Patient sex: M
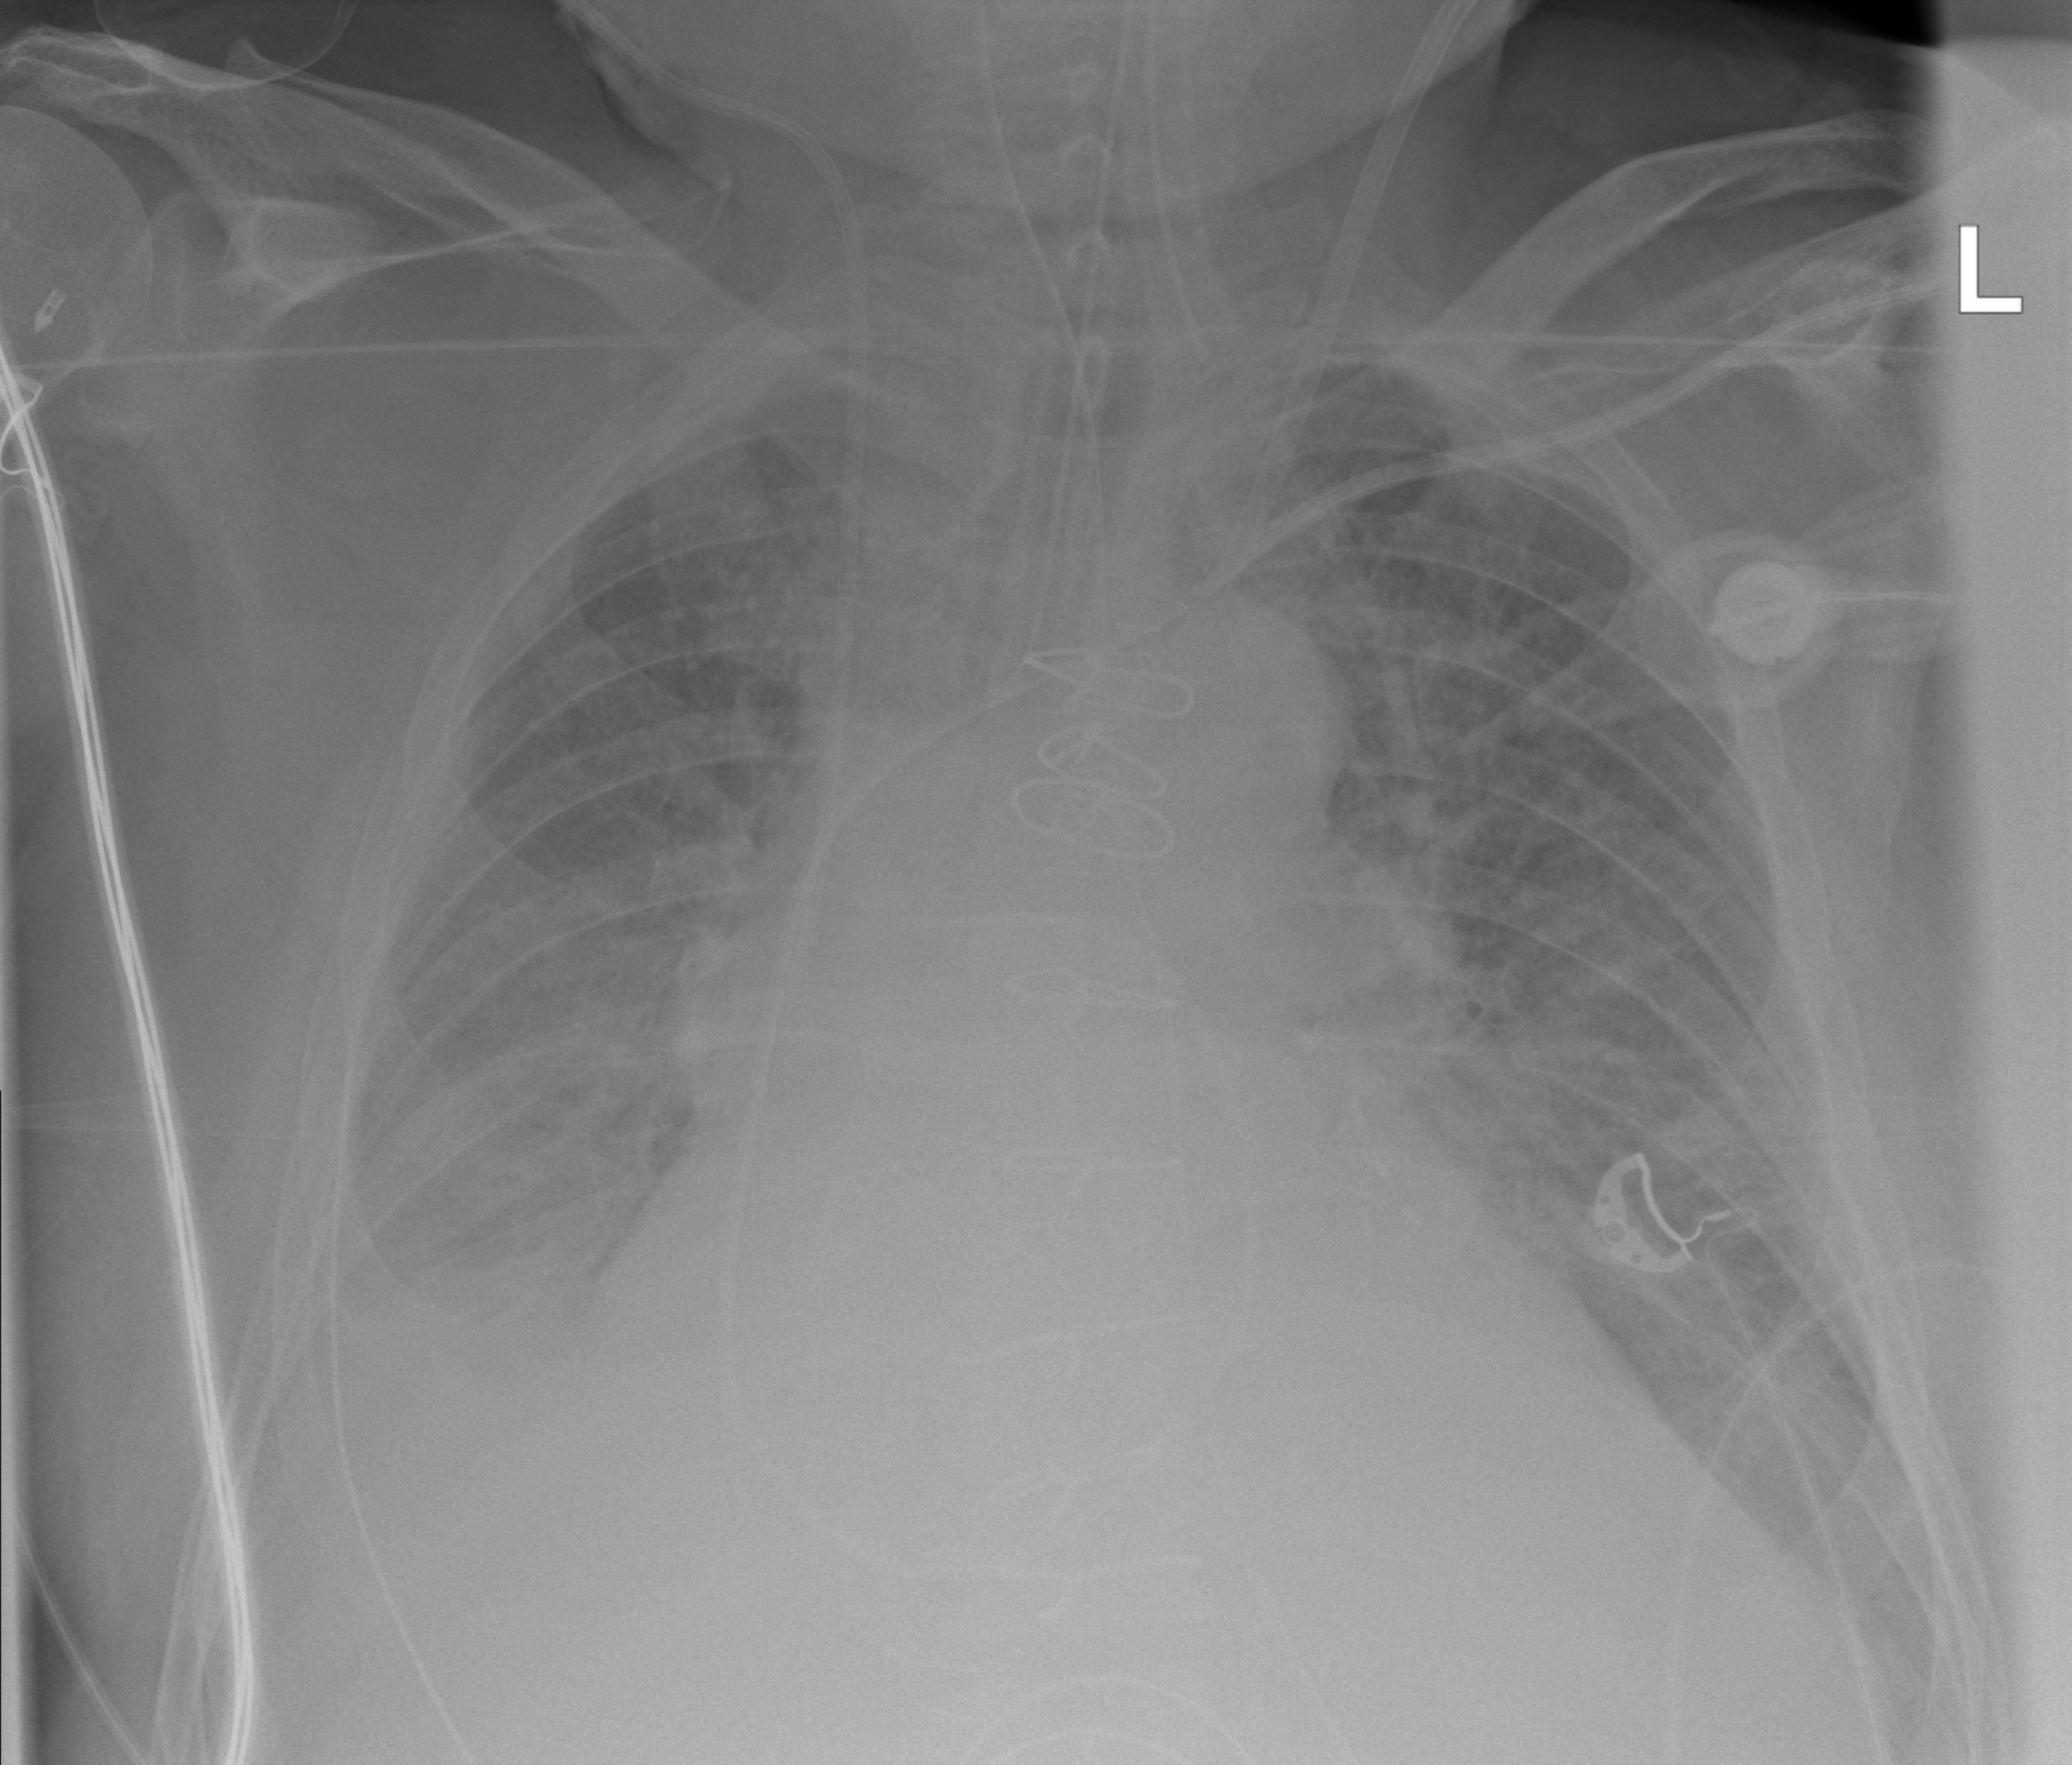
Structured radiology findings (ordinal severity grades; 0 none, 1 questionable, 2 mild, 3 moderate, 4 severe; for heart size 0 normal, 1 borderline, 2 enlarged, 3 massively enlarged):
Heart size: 2
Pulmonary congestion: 2
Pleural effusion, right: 3
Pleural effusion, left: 0
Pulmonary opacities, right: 1
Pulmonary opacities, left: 1
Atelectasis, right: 2
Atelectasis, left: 0